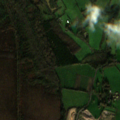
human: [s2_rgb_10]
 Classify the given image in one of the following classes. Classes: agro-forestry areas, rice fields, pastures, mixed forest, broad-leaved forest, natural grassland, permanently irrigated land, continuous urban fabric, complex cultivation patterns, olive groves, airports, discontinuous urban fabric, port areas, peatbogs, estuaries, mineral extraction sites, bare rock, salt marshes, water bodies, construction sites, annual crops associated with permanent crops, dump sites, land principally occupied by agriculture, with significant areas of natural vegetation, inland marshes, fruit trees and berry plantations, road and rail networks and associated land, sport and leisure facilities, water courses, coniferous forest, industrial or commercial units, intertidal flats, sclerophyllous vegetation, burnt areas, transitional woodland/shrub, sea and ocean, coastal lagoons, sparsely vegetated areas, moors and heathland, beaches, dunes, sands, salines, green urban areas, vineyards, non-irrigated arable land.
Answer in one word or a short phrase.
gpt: mineral extraction sites, pastures, mixed forest, peatbogs